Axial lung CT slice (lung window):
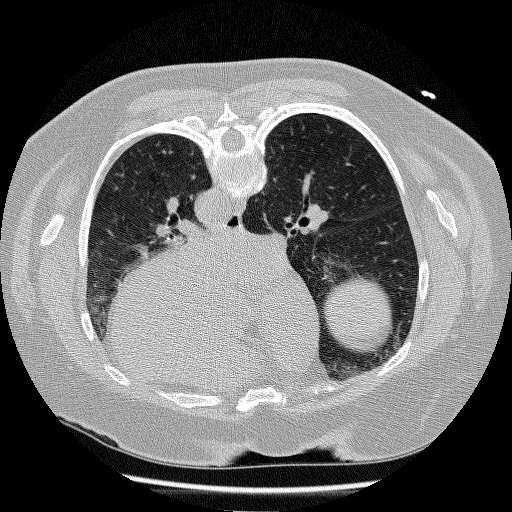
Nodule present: no